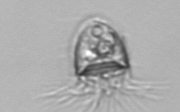
Label: Balanion